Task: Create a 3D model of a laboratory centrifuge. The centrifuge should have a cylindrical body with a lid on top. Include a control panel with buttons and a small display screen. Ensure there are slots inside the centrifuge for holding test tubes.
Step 346:
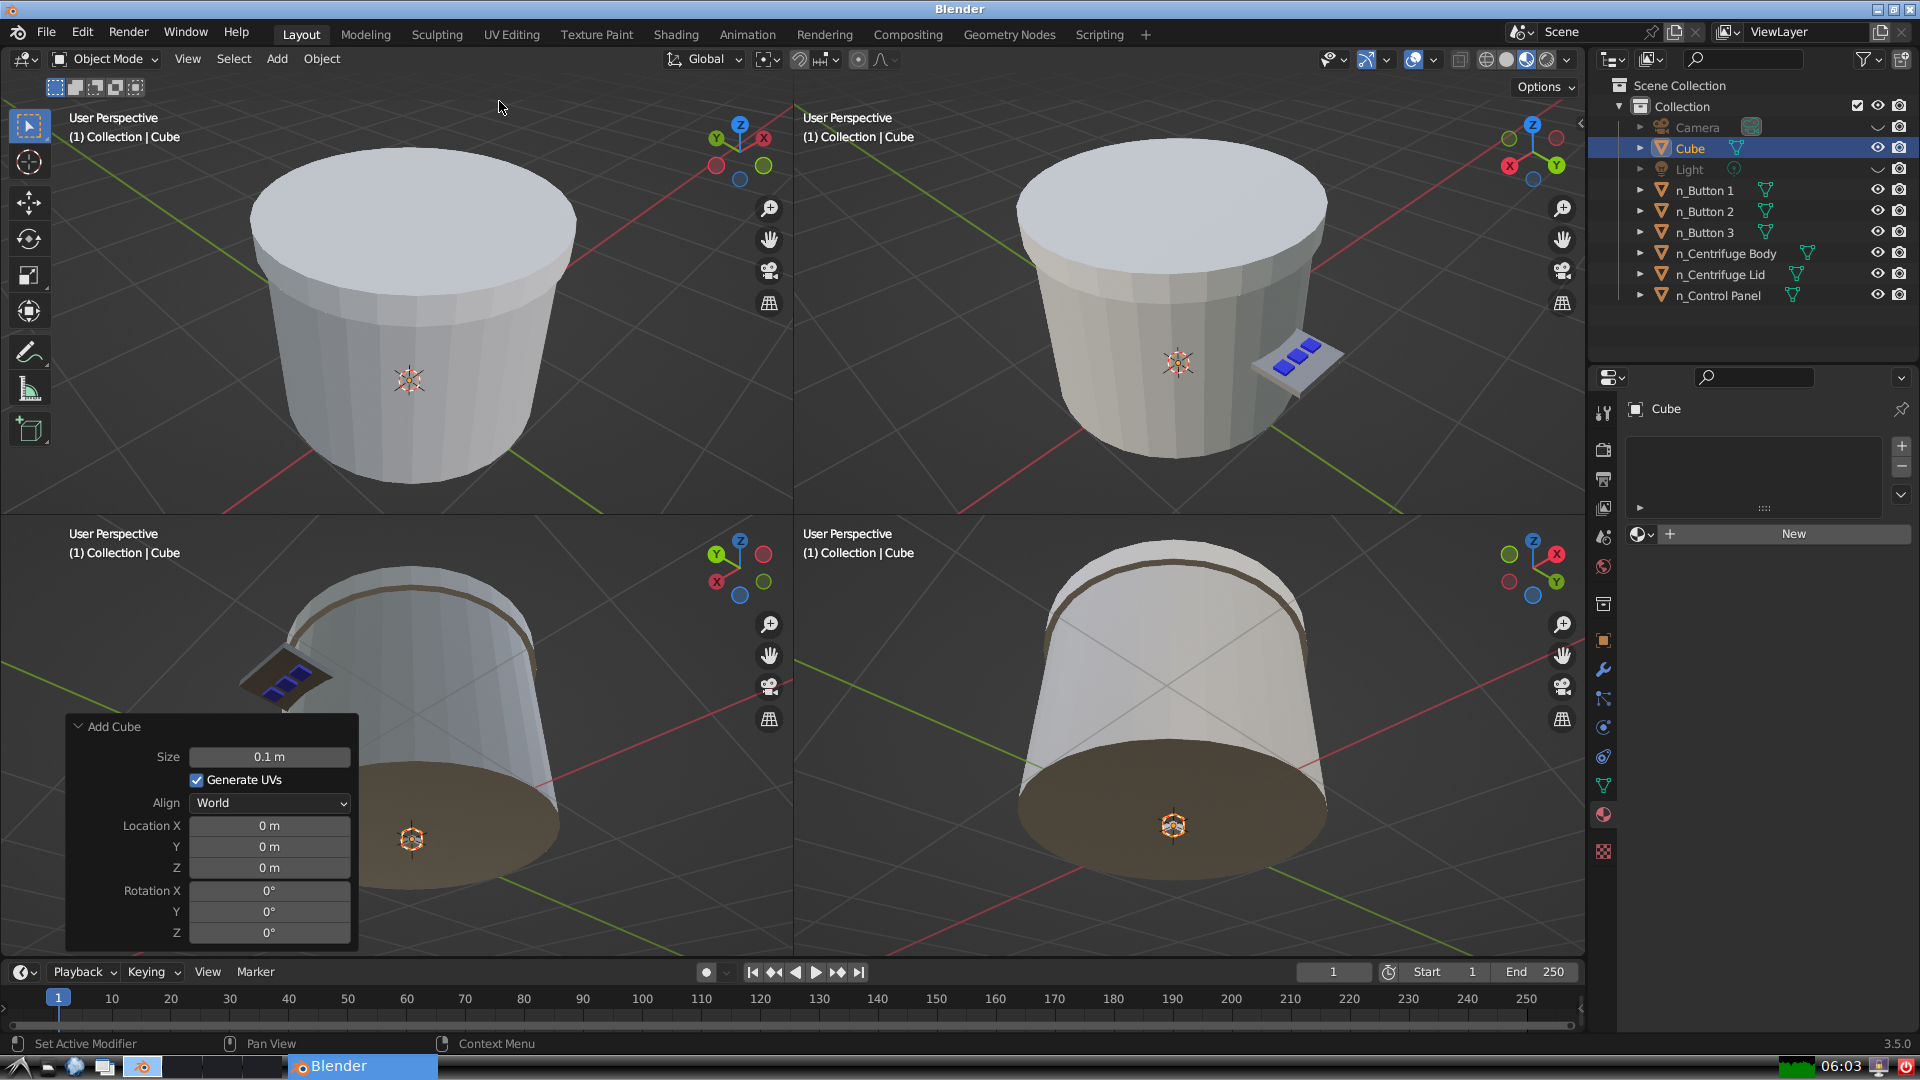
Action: {"mouse_move": [270, 757]}